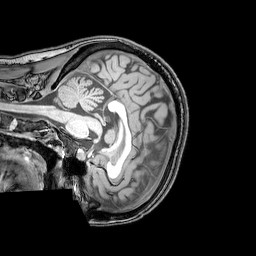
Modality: T1w
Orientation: sagittal
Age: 24
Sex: female
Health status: healthy
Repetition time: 0.081 s
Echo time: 0.037 s